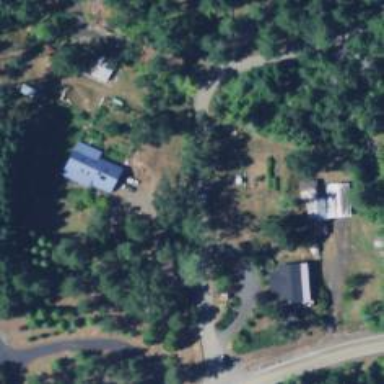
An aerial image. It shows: Driveway leading to service road.